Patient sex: F
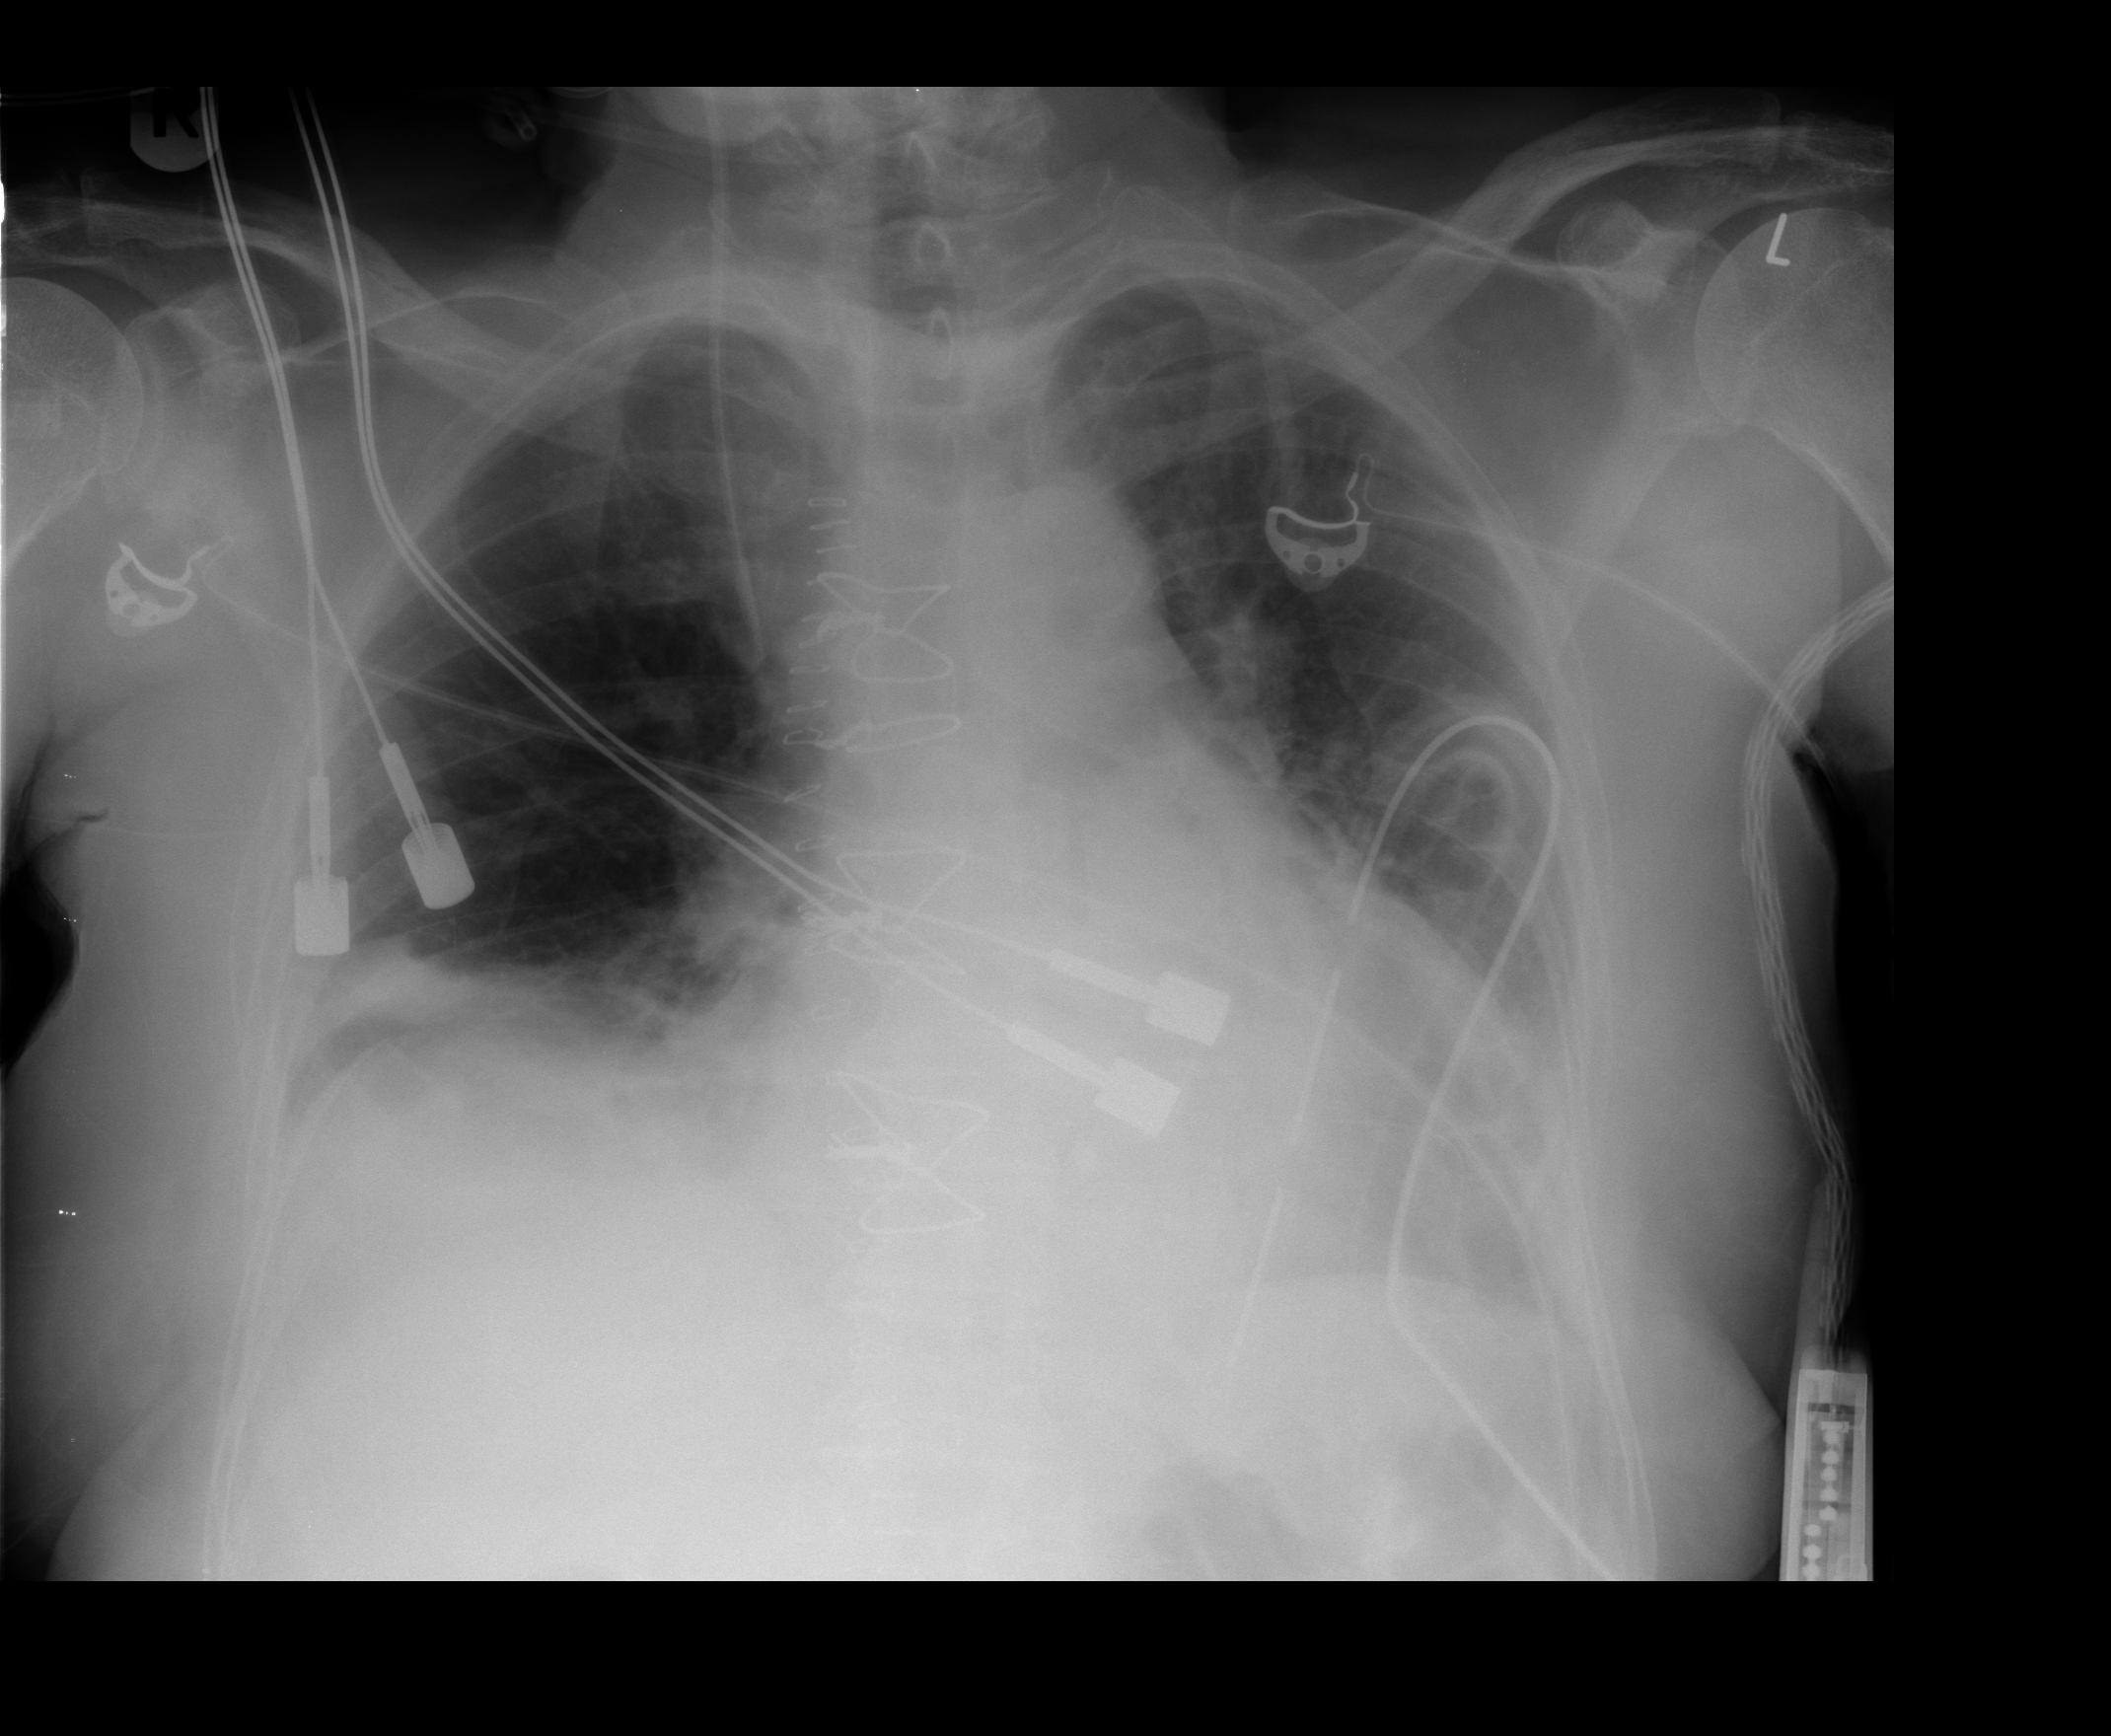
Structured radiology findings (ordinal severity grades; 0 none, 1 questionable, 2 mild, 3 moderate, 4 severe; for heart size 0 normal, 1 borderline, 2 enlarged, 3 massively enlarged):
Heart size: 0
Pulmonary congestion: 0
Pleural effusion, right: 2
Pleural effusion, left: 2
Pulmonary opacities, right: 0
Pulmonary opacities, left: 0
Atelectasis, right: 2
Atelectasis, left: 2